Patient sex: M
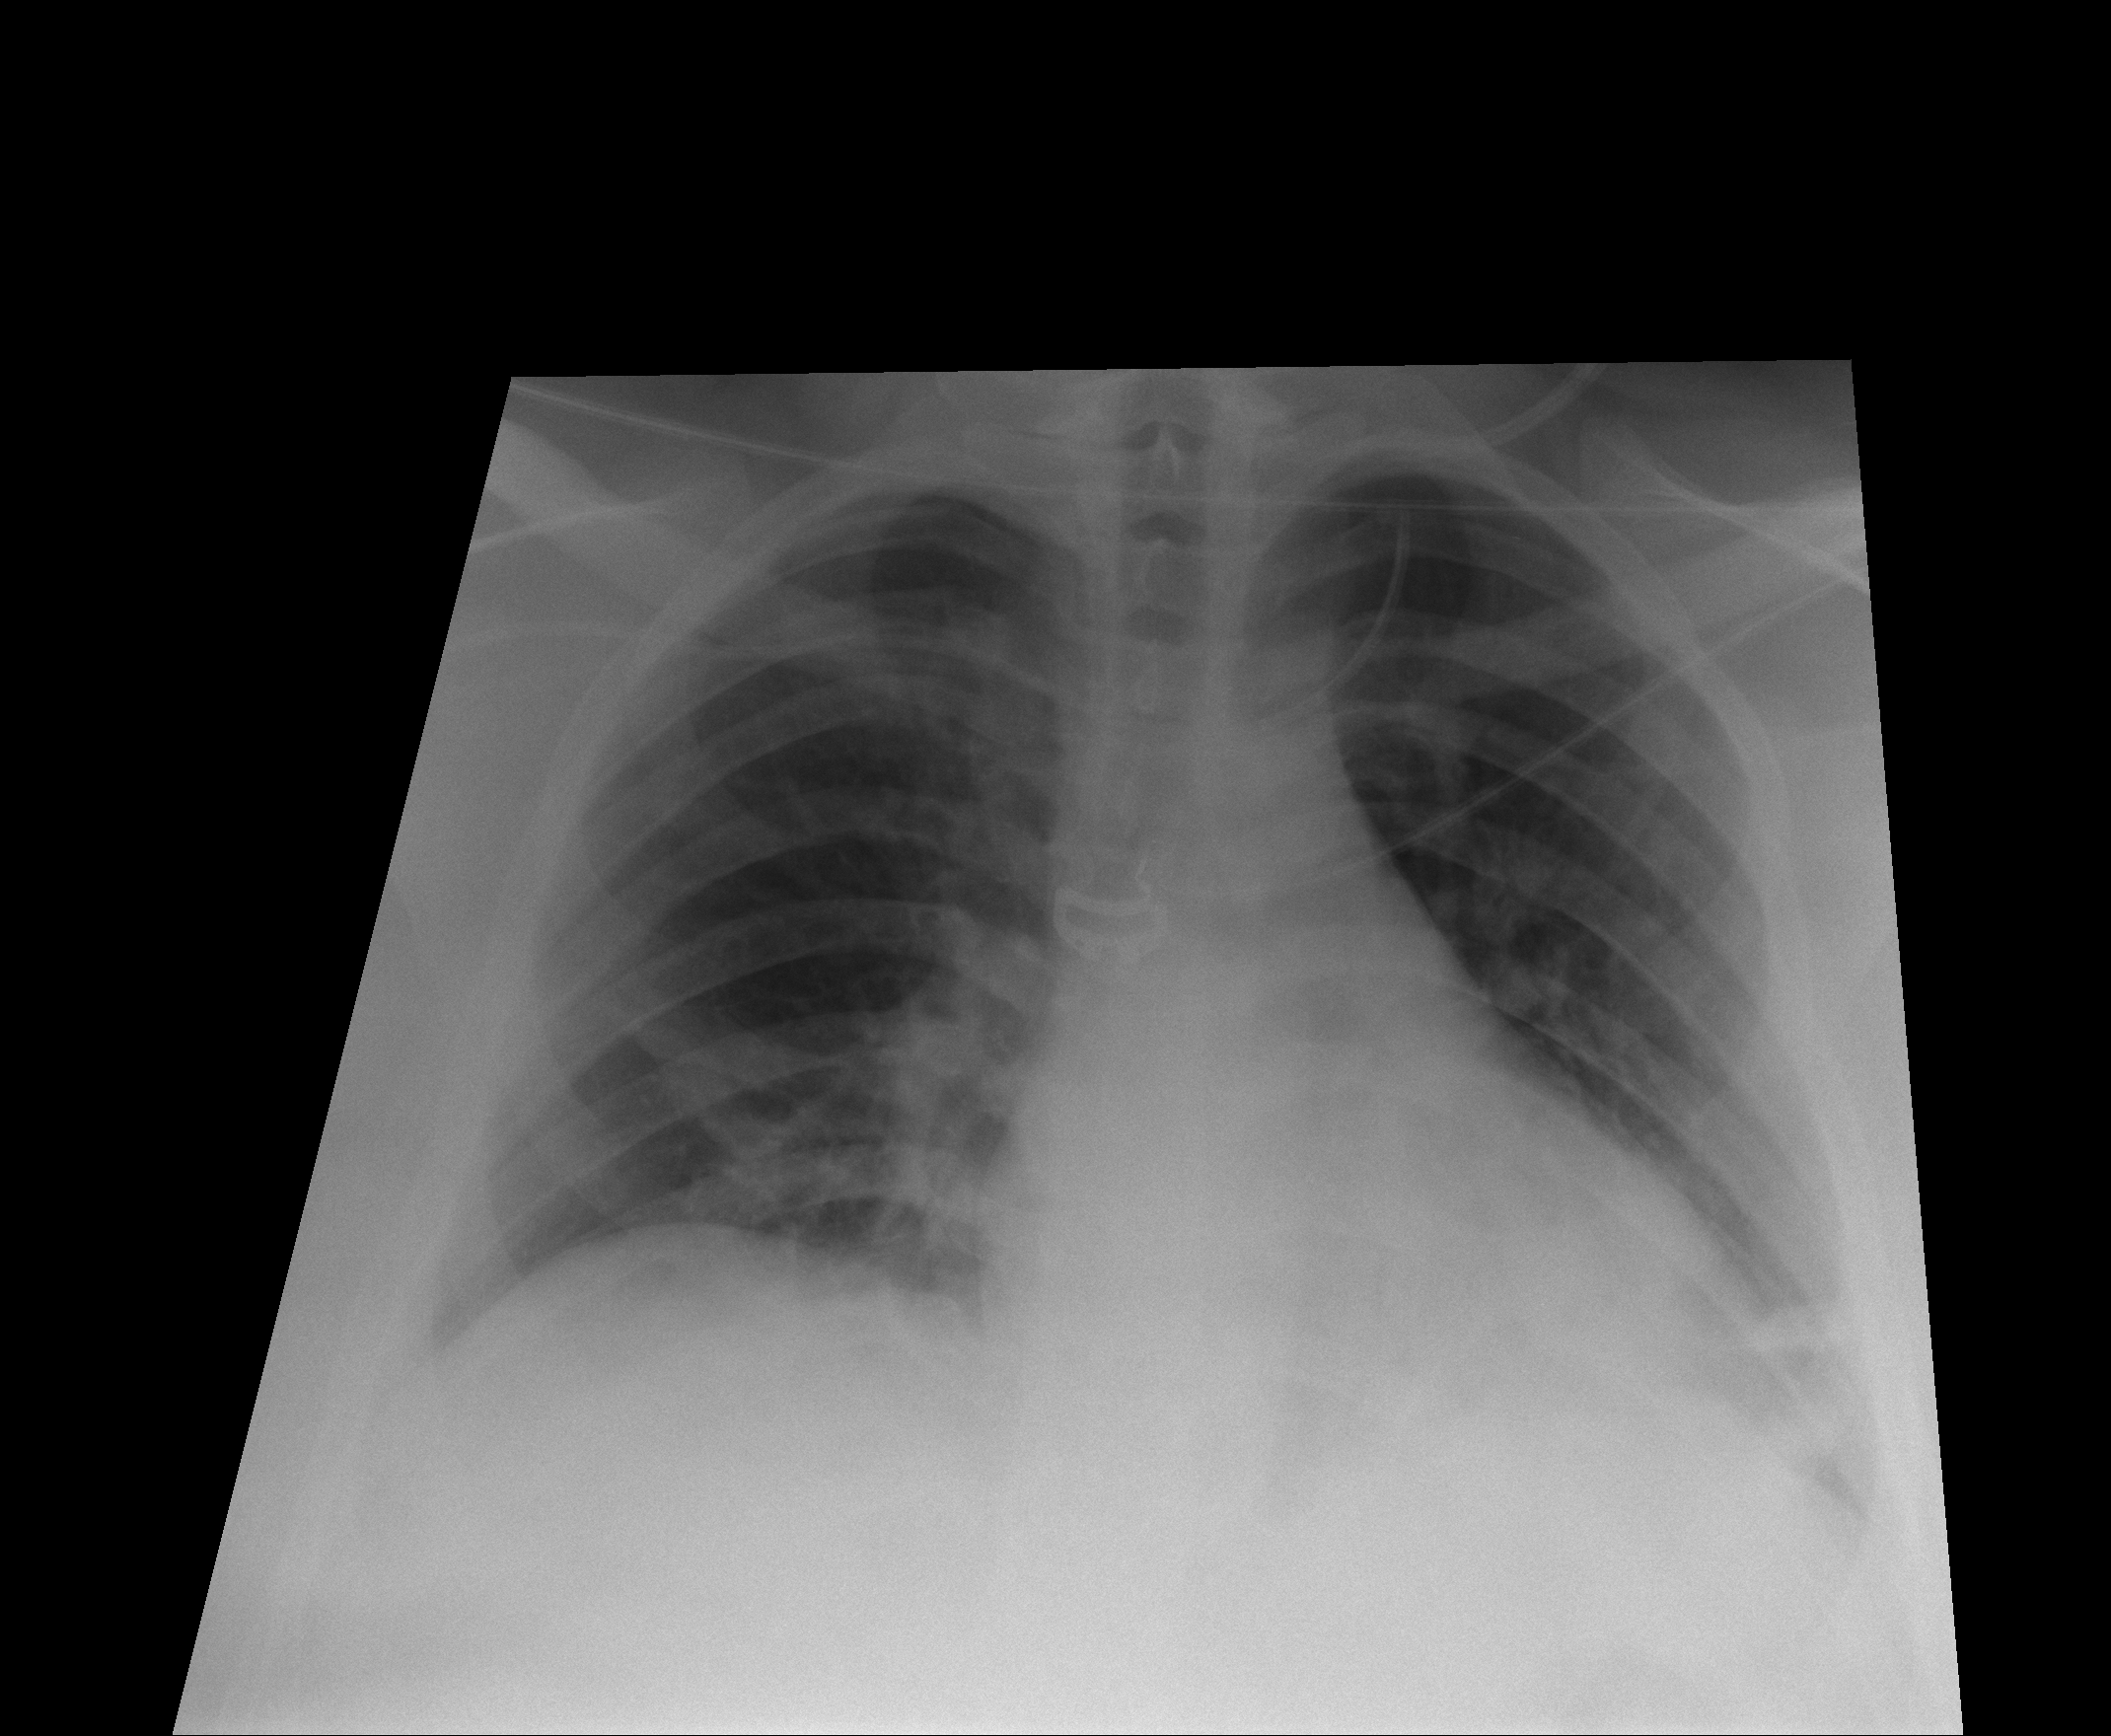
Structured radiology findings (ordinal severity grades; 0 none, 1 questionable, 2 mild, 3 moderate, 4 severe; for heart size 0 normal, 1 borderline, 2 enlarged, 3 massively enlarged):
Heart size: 2
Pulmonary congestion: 2
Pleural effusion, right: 2
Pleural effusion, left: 2
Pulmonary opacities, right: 0
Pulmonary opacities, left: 0
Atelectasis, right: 2
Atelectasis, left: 3